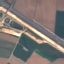
Land use / land cover class: Highway